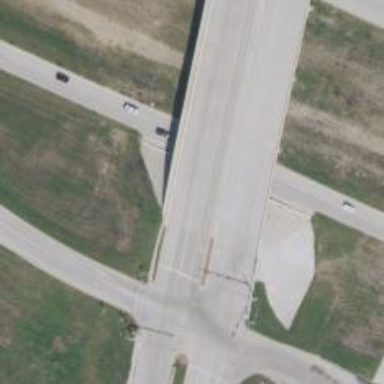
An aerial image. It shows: Secondary road crossing bridge.